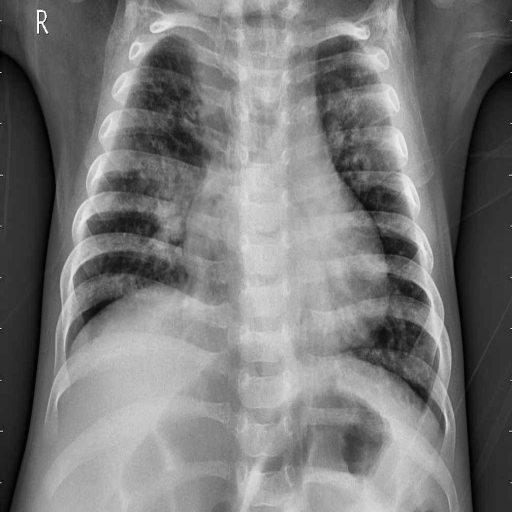
Finding: PNEUMONIA